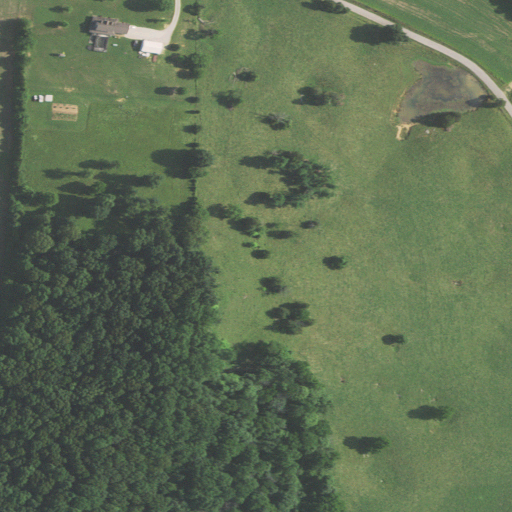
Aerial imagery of mountain in Indiana named Pikes Peak containing pasture, deciduous forest, cultivated crops, open development, medium intensity development, and low intensity development